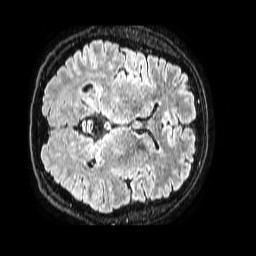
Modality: FLAIR
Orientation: axial
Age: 47
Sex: male
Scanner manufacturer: philips
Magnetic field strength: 1.5 T
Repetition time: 4.8 s
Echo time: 0.3 s